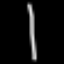
Label: line